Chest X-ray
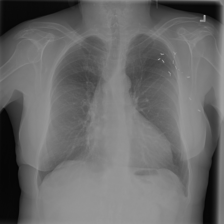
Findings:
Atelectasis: negative
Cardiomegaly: negative
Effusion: negative
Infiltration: negative
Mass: negative
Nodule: negative
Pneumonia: negative
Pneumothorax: negative
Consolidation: negative
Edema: negative
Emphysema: negative
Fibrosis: negative
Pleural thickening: negative
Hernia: negative